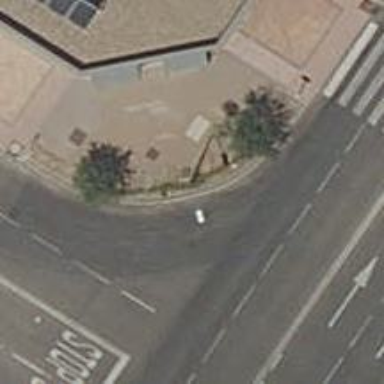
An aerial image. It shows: Sidewalk.